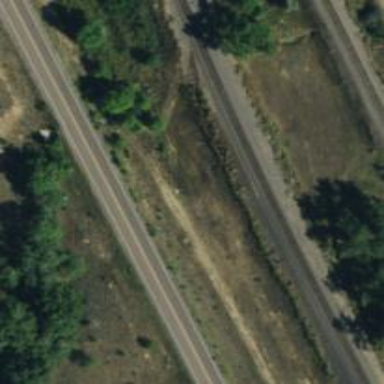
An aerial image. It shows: Railway track.